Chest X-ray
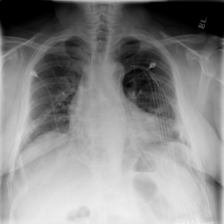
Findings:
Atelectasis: negative
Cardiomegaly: negative
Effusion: negative
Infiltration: negative
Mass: negative
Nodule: negative
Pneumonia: negative
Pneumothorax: positive
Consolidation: negative
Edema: negative
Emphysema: negative
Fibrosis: negative
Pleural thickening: negative
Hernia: negative